Question: I am currently making a calculator, and I am using Swift, with XCode 8. I have already defined a variable, but when I want to connect it to my button and text field, it says use of unresolved identifier. Can anyone help me?
Screenshot:

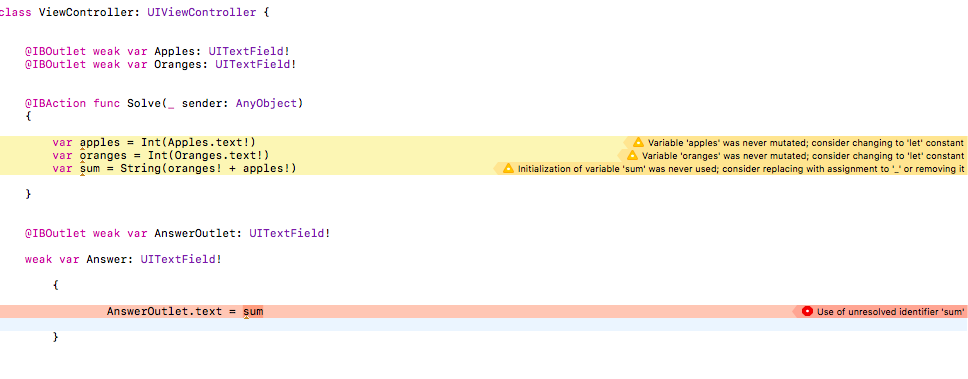
Answer: Your 'sum' variable is defined inside the 'Solve' function scope, so it can only be used inside that scope. You have to make your variable global (i.e. inside the 'UIViewController' scope) for it to be visible inside all the functions.
- Define 'var sum' outside the function, under 'Oranges'.'''
class ViewController : UIViewController {
@IBOutlet weak var Apples :UITextField!
@IBOutlet weak var Oranges :UITextField!
var sum : String!
@IBAction func Solve(_ sender: AnyObject)
{
var apples = Int(Apples.text!)
var oranges = Int(Oranges.text!)
sum = String(oranges! + apples!)
}
}
'''